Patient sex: F
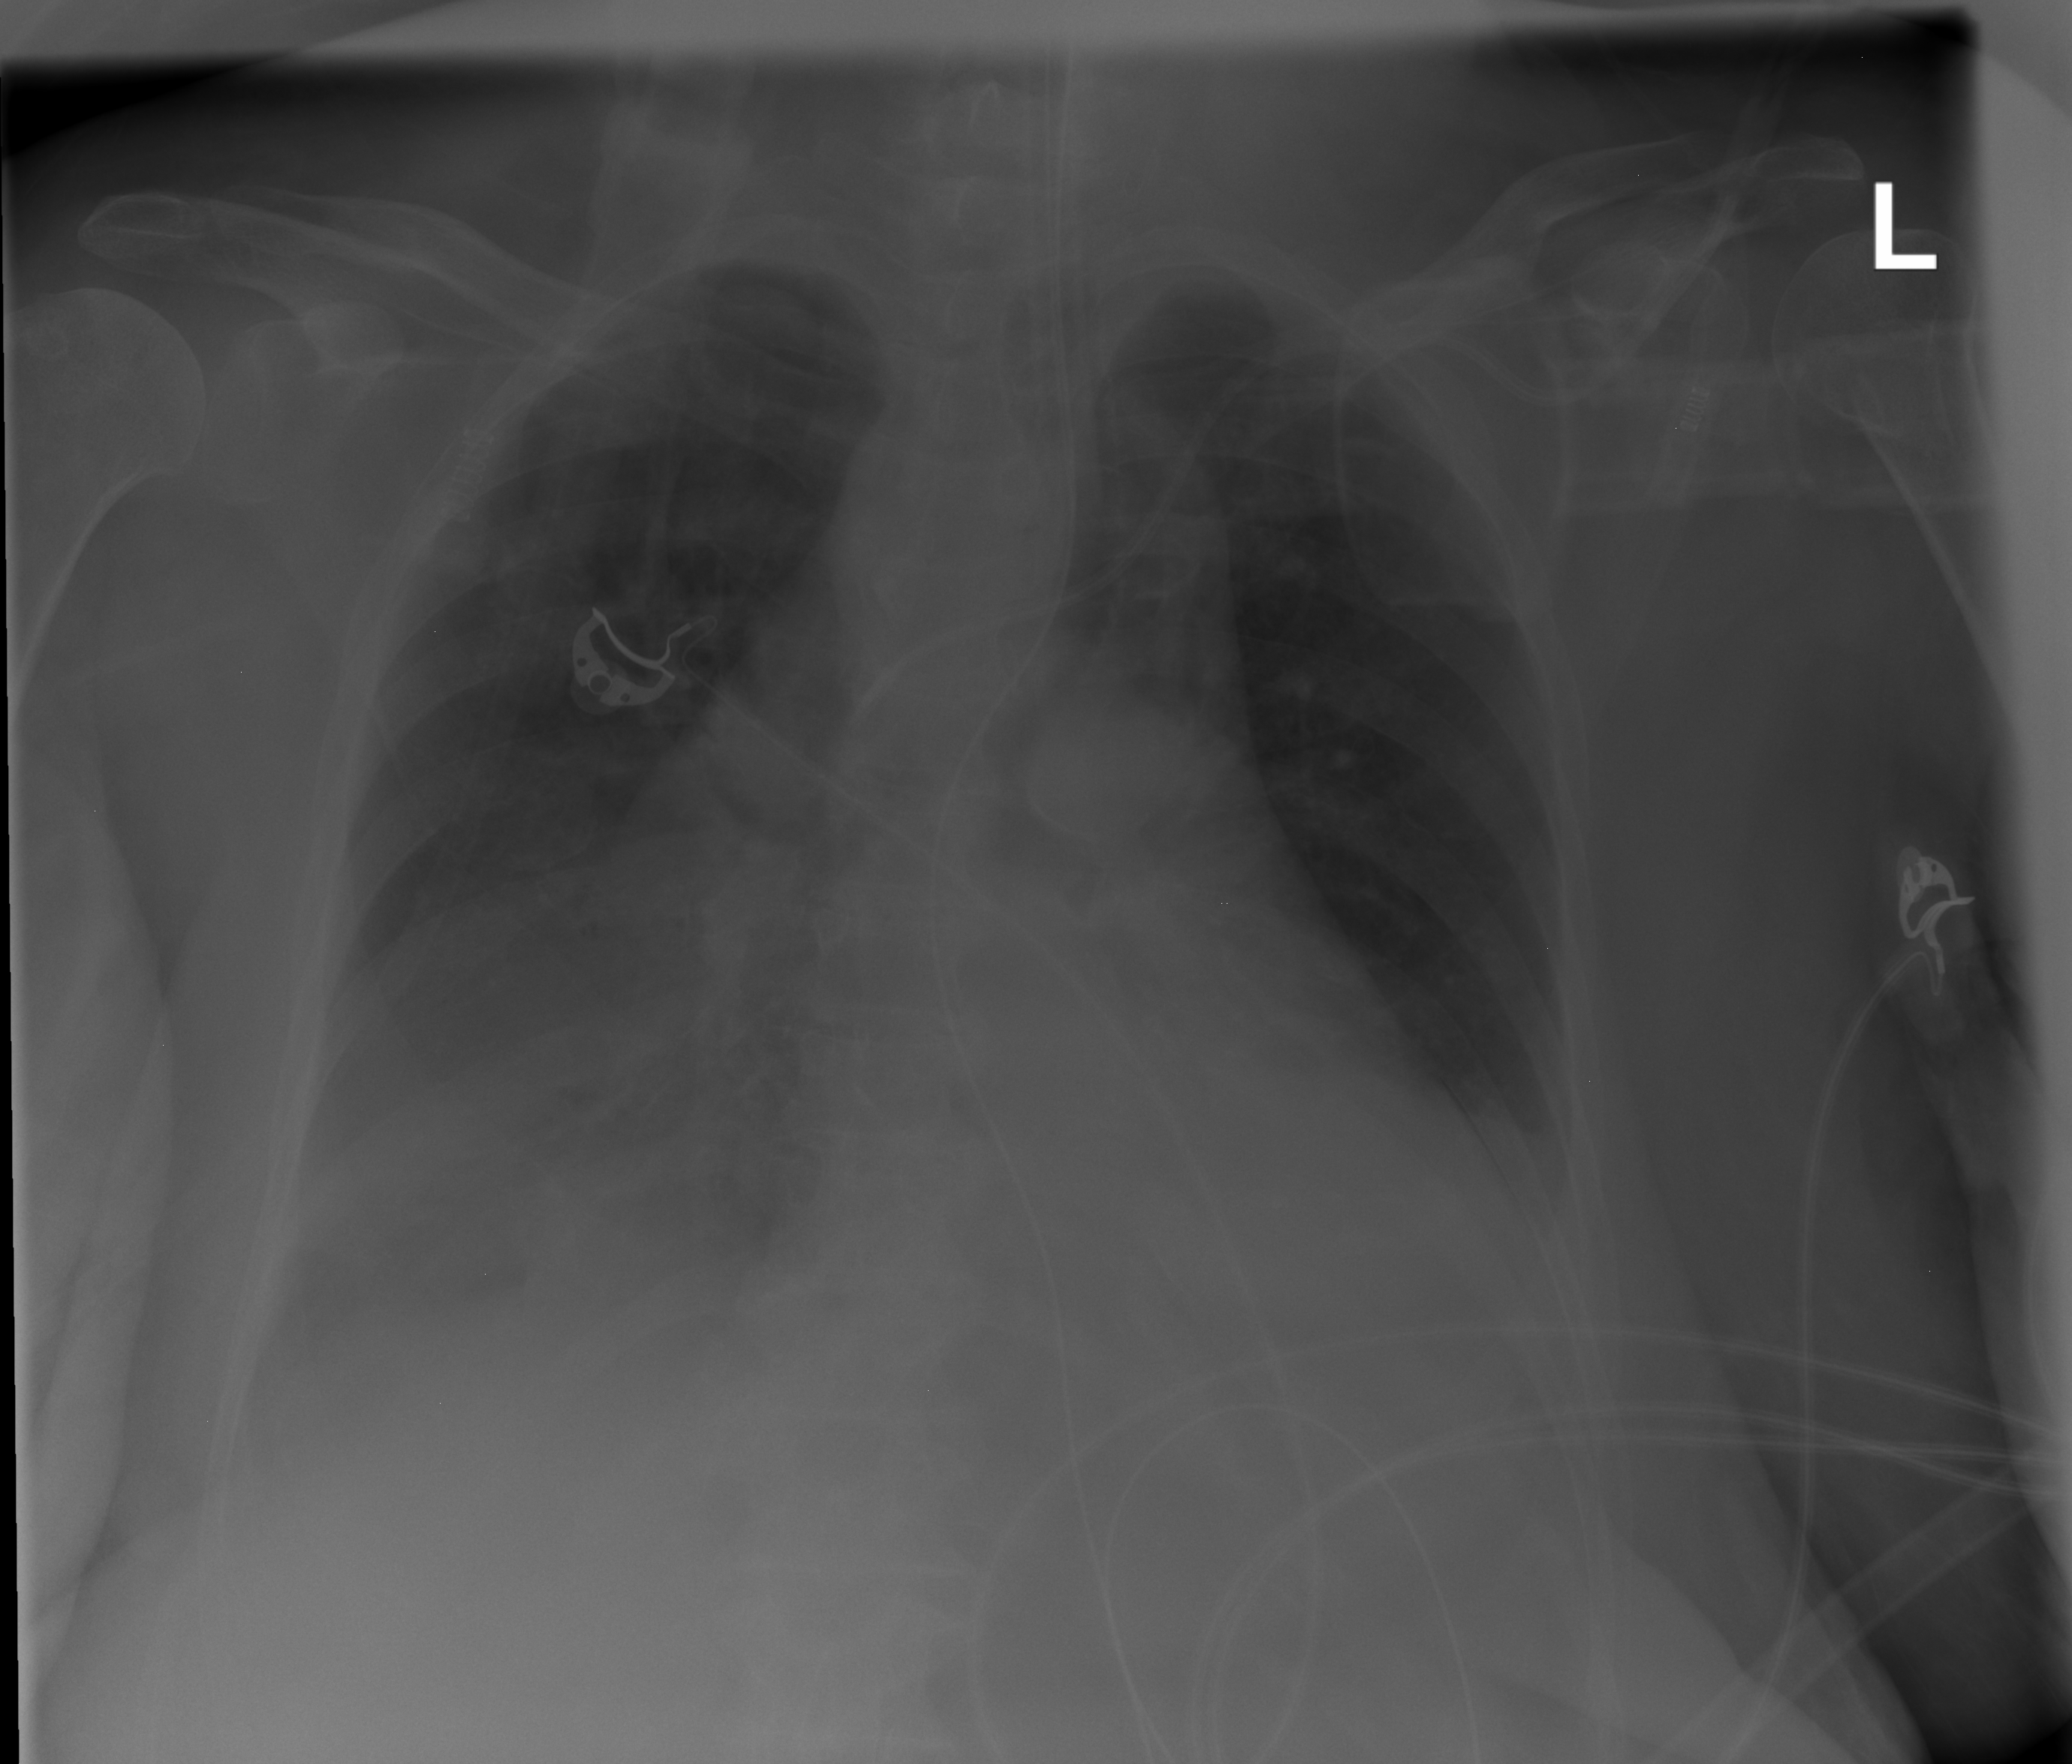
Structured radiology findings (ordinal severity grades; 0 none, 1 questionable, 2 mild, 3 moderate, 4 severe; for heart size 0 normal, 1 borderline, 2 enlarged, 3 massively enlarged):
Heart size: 2
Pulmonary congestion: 0
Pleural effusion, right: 0
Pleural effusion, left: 2
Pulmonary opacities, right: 1
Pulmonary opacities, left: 0
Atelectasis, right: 4
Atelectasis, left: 2